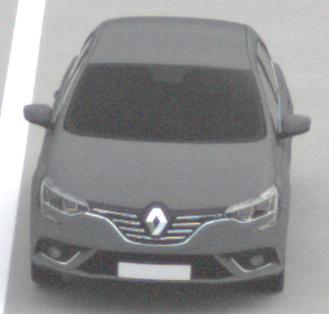
Make: Renault
Model: Mégane ENERGY TCe 100
Detailed model: Mégane (IV)
Model produced from: 2016/03
Model produced until: 2018/08
Doors: 5
Color: gray
Road condition: dry road
Daytime: midday
Contrast: low contrast